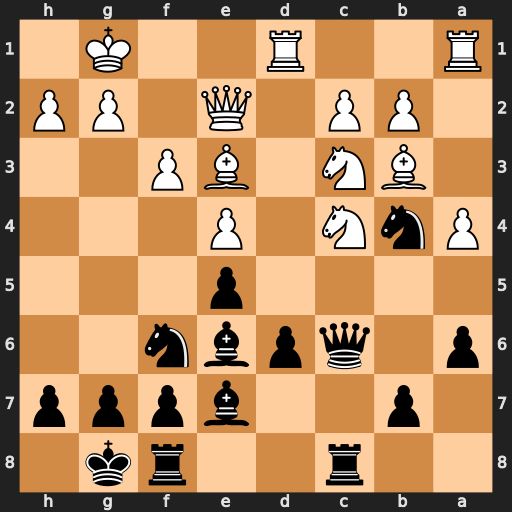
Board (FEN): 2r2rk1/1p2bppp/p1qpbn2/4p3/PnN1P3/1BN1BP2/1PP1Q1PP/R2R2K1
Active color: b
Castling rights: -
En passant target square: -
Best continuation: Bxc4 Bxc4 Qxc4 Qxc4 Rxc4